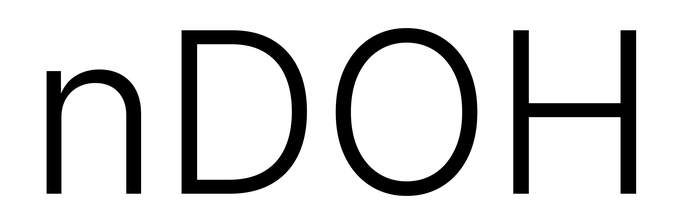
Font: Inter_Light